Field crop: maize
Growth stage: 2
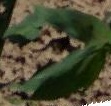
Species: maize